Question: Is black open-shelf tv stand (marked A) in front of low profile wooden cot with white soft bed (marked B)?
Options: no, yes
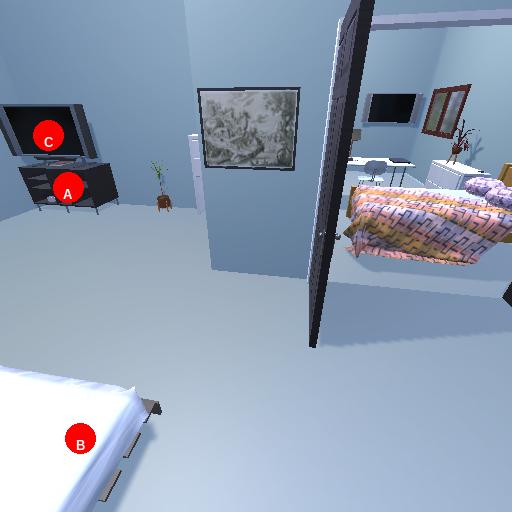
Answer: no